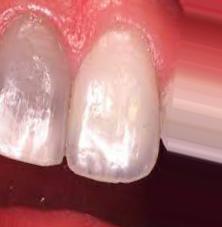
Condition: Tooth Discoloration